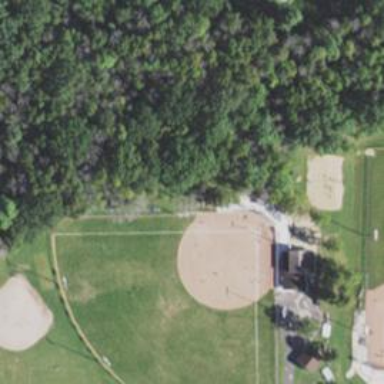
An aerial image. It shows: Baseball pitch for leisure land activities.